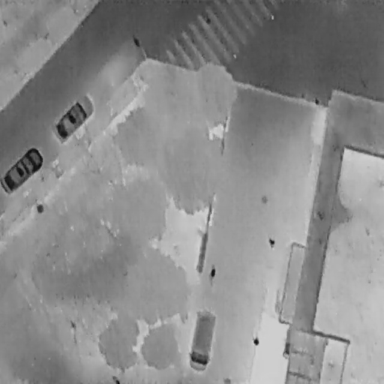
There are six objects shown in the infrared image, including two Cars, an OtherVehicle, two People, and a Bicycle.